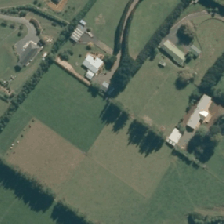
Land cover: urban_build_up